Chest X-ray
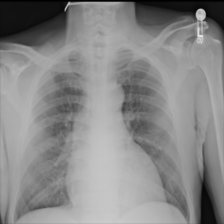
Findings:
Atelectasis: negative
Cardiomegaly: negative
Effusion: negative
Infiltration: negative
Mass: negative
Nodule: negative
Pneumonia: negative
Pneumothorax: negative
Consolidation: negative
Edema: negative
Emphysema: negative
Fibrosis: negative
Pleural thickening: negative
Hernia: negative